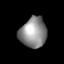
Tissue: skin
Cell type: Epithelial cells
Senescence score: 0.8782
Nuclear area (px): 790
Mean DAPI intensity: 141.289